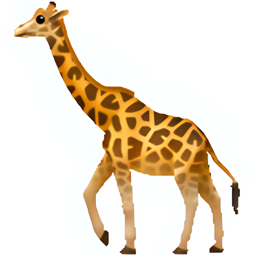
Name: giraffe face
Emoji: 🦒
Group: Animals & Nature
Sub-group: animal-mammal